Field crop: maize
Growth stage: 2
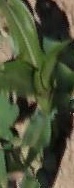
Species: maize